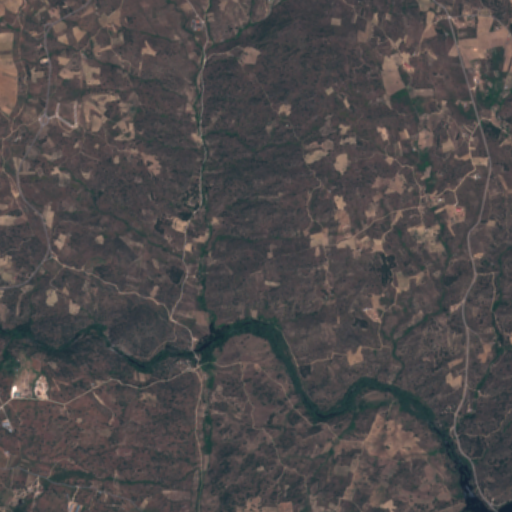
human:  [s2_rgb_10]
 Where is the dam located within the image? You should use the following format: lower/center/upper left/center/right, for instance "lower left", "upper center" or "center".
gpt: The dam is located in the lower left of the image.
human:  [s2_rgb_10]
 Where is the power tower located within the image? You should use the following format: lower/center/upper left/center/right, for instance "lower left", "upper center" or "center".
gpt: The power tower is located in the lower left of the image.
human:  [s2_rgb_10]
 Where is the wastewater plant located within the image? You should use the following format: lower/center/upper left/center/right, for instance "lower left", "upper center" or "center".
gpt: The wastewater plant is located in the upper center of the image.
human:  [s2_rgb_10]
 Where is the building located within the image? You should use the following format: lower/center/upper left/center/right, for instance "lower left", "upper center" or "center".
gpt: There is no building in the image.